Question: I am having a bit of trouble getting an in-app badge icon label to be updated correctly. I want something that does this:

This red icon appears anytime a push notification is received. I get the push notification badge on the app icon on the iPhone correctly; however, this red icon inside the app only appears if I press on the banner for the push notification, OR if I'm already inside the app.
My problem is that it does not appear if I press on the actual app icon. I'd like for the label within the app to be updated even when the app is in the background kind of like how the facebook app has icons on top of the notifications globe icon.
I'll show the relevant methods in the (omitting tokens, etc):
'''
func application(application: UIApplication, didFinishLaunchingWithOptions launchOptions: [NSObject: AnyObject]?) -> Bool {
let userInfo: AnyObject? = launchOptions?[UIApplicationLaunchOptionsRemoteNotificationKey]
if userInfo != nil {
handleRemoteNotifications(application, userInfo: userInfo! as! NSDictionary)
return true
}
if application.applicationState != UIApplicationState.Background {
let oldPushHandlerOnly = !self.respondsToSelector(Selector("application:didReceiveRemoteNotification:fetchCompletionHandler:"))
let noPushPayload: AnyObject? = launchOptions?[UIApplicationLaunchOptionsRemoteNotificationKey]
if oldPushHandlerOnly || noPushPayload != nil {
PFAnalytics.trackAppOpenedWithLaunchOptionsInBackground(launchOptions, block: nil)
}
}
return true
}
func handleRemoteNotifications(application: UIApplication, userInfo: NSDictionary) {
if let type: String = userInfo["type"] as? String {
switch (type) {
case "follow":
NSNotificationCenter.defaultCenter().postNotificationName("commentNotification", object: self)
case "comment":
NSNotificationCenter.defaultCenter().postNotificationName("commentNotification", object: self)
default:
return
}
}
}
func applicationDidBecomeActive(application: UIApplication) {
if (application.applicationIconBadgeNumber != 0) {
application.applicationIconBadgeNumber = 0
}
let installation = PFInstallation.currentInstallation()
if installation.badge != 0 {
installation.badge = 0
installation.saveEventually()
}
}
func application(application: UIApplication, didReceiveRemoteNotification userInfo: [NSObject : AnyObject], fetchCompletionHandler handler: (UIBackgroundFetchResult) -> Void) {
if let badgeNumber: Int = userInfo["badge"] as? Int {
application.applicationIconBadgeNumber = badgeNumber
}
handleRemoteNotifications(application, userInfo: userInfo)
if application.applicationState == .Inactive {
PFAnalytics.trackAppOpenedWithRemoteNotificationPayloadInBackground(userInfo, block: nil)
}
handler(.NewData)
}
func application(application: UIApplication, didReceiveRemoteNotification userInfo: [NSObject : AnyObject]) {
if application.applicationState == .Inactive {
// The application was just brought from the background to the foreground,
// so we consider the app as having been "opened by a push notification."
PFAnalytics.trackAppOpenedWithRemoteNotificationPayloadInBackground(userInfo, block: nil)
handleRemoteNotifications(application, userInfo: userInfo)
}
}
'''
In the , I am calling the methods in viewDidAppear and making it update the label and increase the number by 1 each time a push notification is received:
'''
override func viewDidAppear(animated: Bool) {
super.viewDidAppear(animated)
followLabelNumber = NSUserDefaults.standardUserDefaults().integerForKey("followNumberKey")
commentLabelNumber = NSUserDefaults.standardUserDefaults().integerForKey("commentNumberKey")
NSNotificationCenter.defaultCenter().removeObserver(self, name: "followNotification", object: nil)
NSNotificationCenter.defaultCenter().addObserver(self, selector:"followNotificationReceived:", name:"followNotification", object: nil)
NSNotificationCenter.defaultCenter().removeObserver(self, name: "commentNotification", object: nil)
NSNotificationCenter.defaultCenter().addObserver(self, selector:"commentNotificationReceived:", name:"commentNotification", object: nil)
self.navigationController?.navigationBarHidden = true
}
func makeIncrementer(forIncrement amount: Int) -> () -> Int {
var runningTotal = 0
func incrementer() -> Int {
runningTotal += amount
return runningTotal
}
return incrementer
}
func followNotificationReceived(notification: NSNotification) {
if let number = followLabelNumber {
let aNumber = makeIncrementer(forIncrement: 1)
followLabelNumber = number + aNumber()
NSUserDefaults.standardUserDefaults().setInteger(followLabelNumber!, forKey: "followNumberKey")
NSUserDefaults.standardUserDefaults().synchronize()
profileNotificationLabel.hidden = false
profileNotificationLabel.text = String(followLabelNumber!)
hasReceivedFollowNotification = true
}
}
func commentNotificationReceived(notification: NSNotification) {
if let number = commentLabelNumber {
let aNumber = makeIncrementer(forIncrement: 1)
commentLabelNumber = number + aNumber()
NSUserDefaults.standardUserDefaults().setInteger(commentLabelNumber!, forKey: "commentNumberKey")
NSUserDefaults.standardUserDefaults().synchronize()
commentsNotificationLabel.hidden = false
commentsNotificationLabel.text = String(commentLabelNumber!)
hasReceivedCommentNotification = true
}
}
deinit {
NSNotificationCenter.defaultCenter().removeObserver(self)
}
'''
I'd greatly appreciate anyone's help as I've been stuck on this for a few days now.
EDIT: changed title
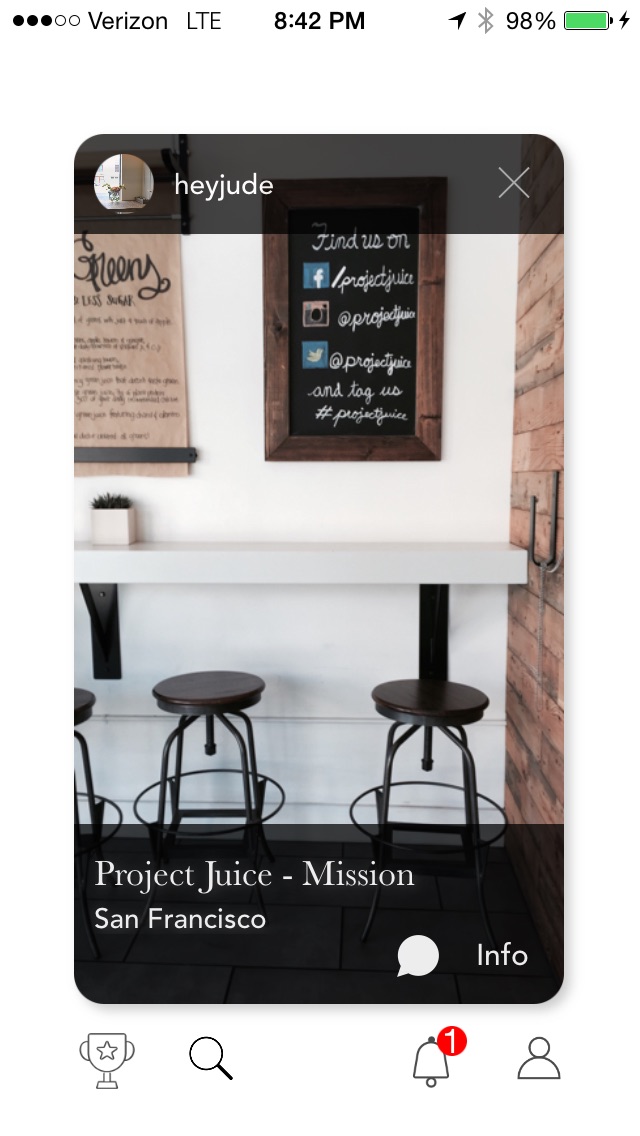
Answer: Firstly, you shouldn't need to handle 'application.applicationIconBadgeNumber' yourself since you're using Parse:
'''
//You don't need these...
if (application.applicationIconBadgeNumber != 0) {
application.applicationIconBadgeNumber = 0
}
//Because these lines will set the application's icon badge to zero
let installation = PFInstallation.currentInstallation()
if installation.badge != 0 {
installation.badge = 0
installation.saveEventually()
}
'''
You don't need this as well:
'''
//Because Parse handles that for you
if let badgeNumber: Int = userInfo["badge"] as? Int {
application.applicationIconBadgeNumber = badgeNumber
}
'''
Also, the problem seems to be that you're not updating the button's badge when your View Controller loads. You're only updating them when you receive a new notification AND the View Controller is visible. In short, try this on your View Controller:
'''
override func viewDidAppear(animated: Bool) {
super.viewDidAppear(animated)
followLabelNumber = NSUserDefaults.standardUserDefaults().integerForKey("followNumberKey")
commentLabelNumber = NSUserDefaults.standardUserDefaults().integerForKey("commentNumberKey")
//BEGIN SUGGESTED CODE
profileNotificationLabel.hidden = followLabelNumber > 0
profileNotificationLabel.text = String(followLabelNumber!)
commentsNotificationLabel.hidden = commentLabelNumber > 0
commentsNotificationLabel.text = String(commentLabelNumber!)
//END SUGGESTED CODE
NSNotificationCenter.defaultCenter().removeObserver(self, name: "followNotification", object: nil)
NSNotificationCenter.defaultCenter().addObserver(self, selector:"followNotificationReceived:", name:"followNotification", object: nil)
NSNotificationCenter.defaultCenter().removeObserver(self, name: "commentNotification", object: nil)
NSNotificationCenter.defaultCenter().addObserver(self, selector:"commentNotificationReceived:", name:"commentNotification", object: nil)
self.navigationController?.navigationBarHidden = true
}
'''
Last, but definitely not least, whenever you receive a remote notification, you're passing it to 'func handleRemoteNotifications(application: UIApplication, userInfo: NSDictionary)' inside your . This in turn posts an 'NSNotification' to objects that are listening to it. However, there may or may not be a ViewController, because it might have been deallocated while the app was in the background. Thus, these lines of code never get called when you receive a remote notification:
'''
NSUserDefaults.standardUserDefaults().setInteger(followLabelNumber!, forKey: "followNumberKey")
NSUserDefaults.standardUserDefaults().synchronize()
'''
Try moving the lines above to your 's 'func handleRemoteNotifications(application: UIApplication, userInfo: NSDictionary)' method.